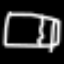
Label: bed